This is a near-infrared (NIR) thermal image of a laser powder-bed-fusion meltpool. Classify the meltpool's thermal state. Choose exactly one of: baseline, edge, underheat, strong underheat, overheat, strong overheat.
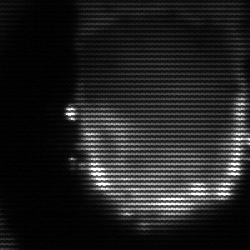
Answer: baseline